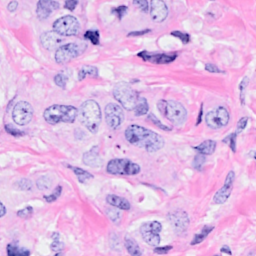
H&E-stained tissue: Breast